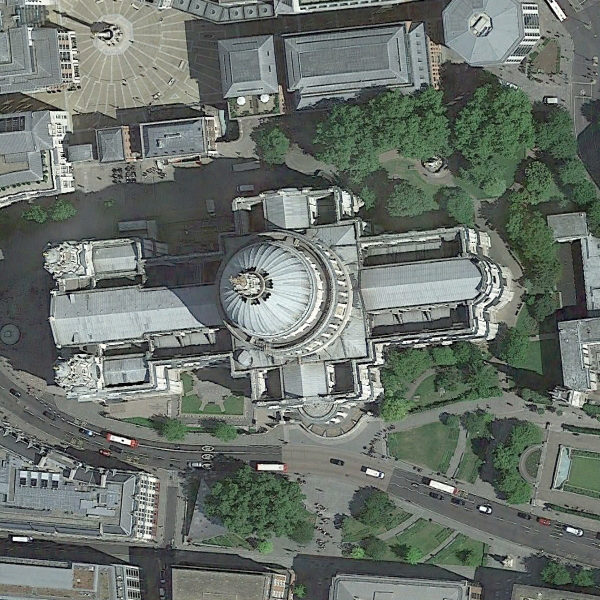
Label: Church